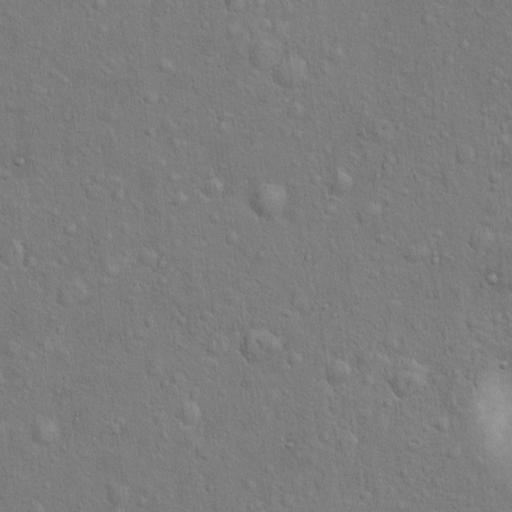
Classes present: Background, Cone